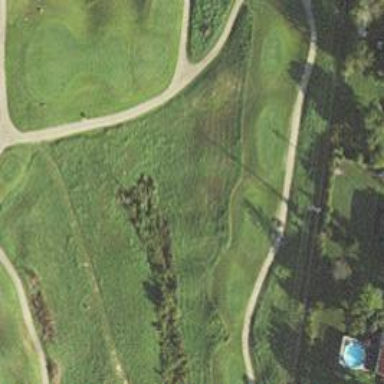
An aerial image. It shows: Golf hole.